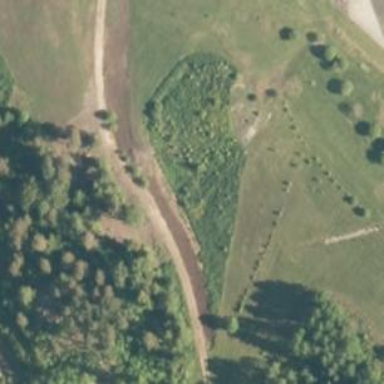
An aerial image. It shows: Disc golf hole.